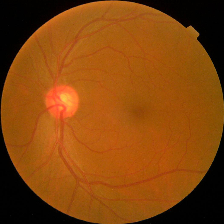
Diabetic retinopathy grade: No DR